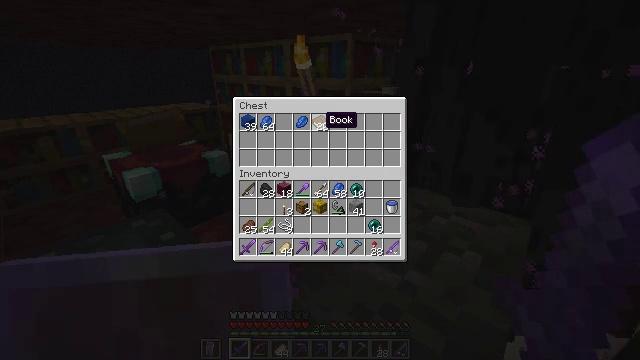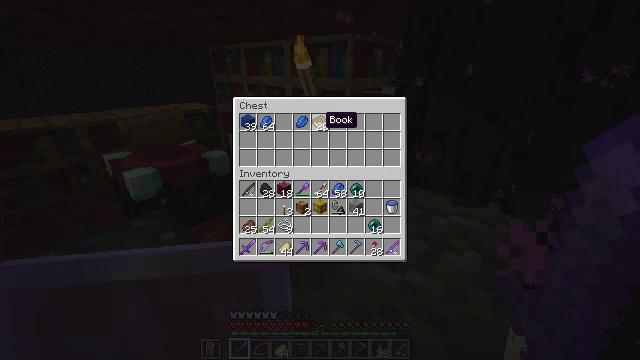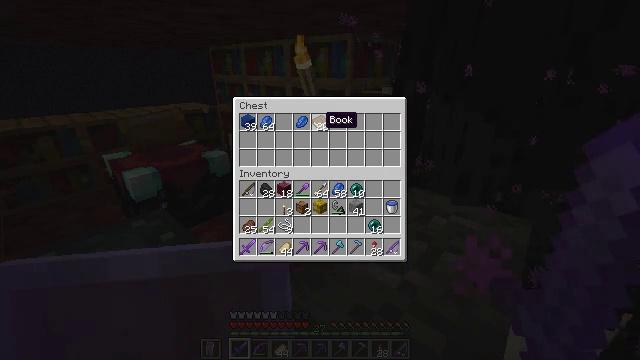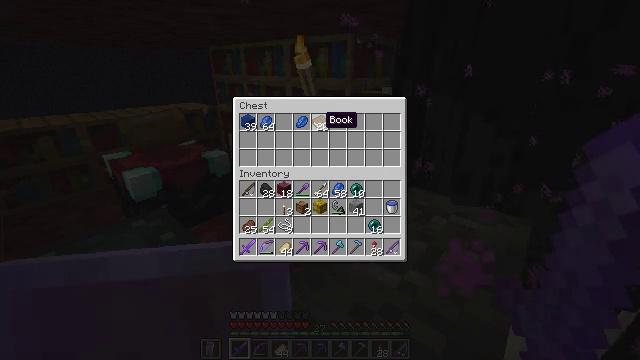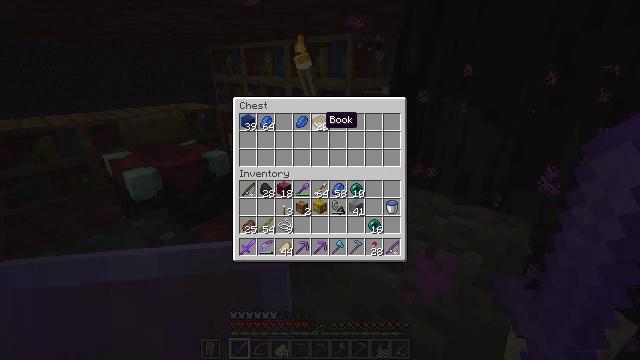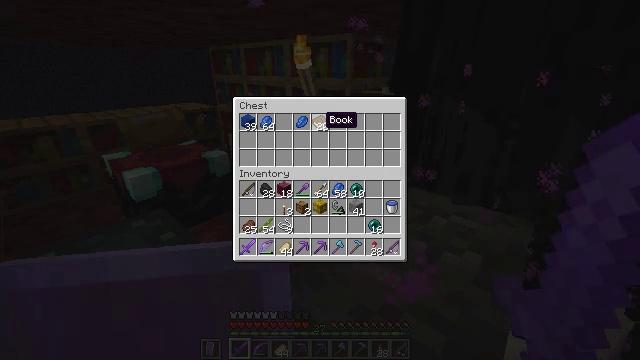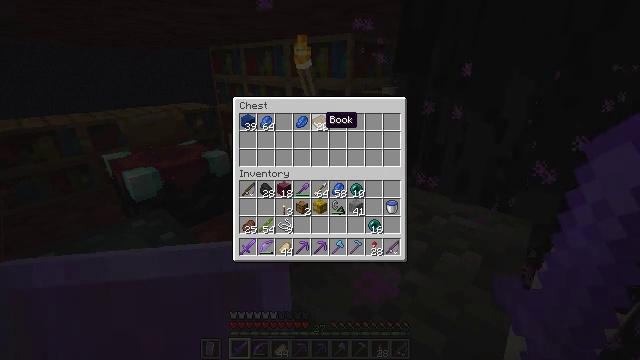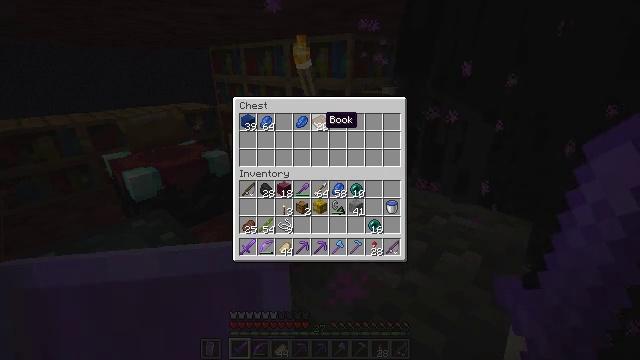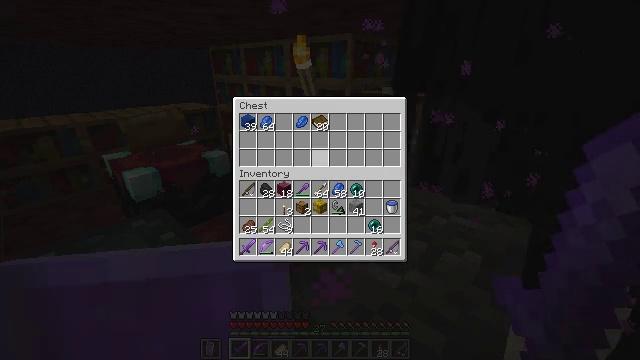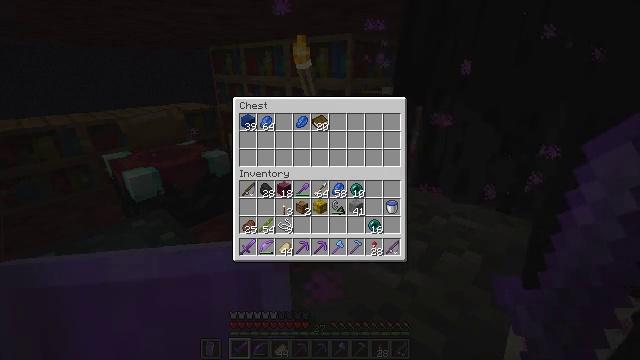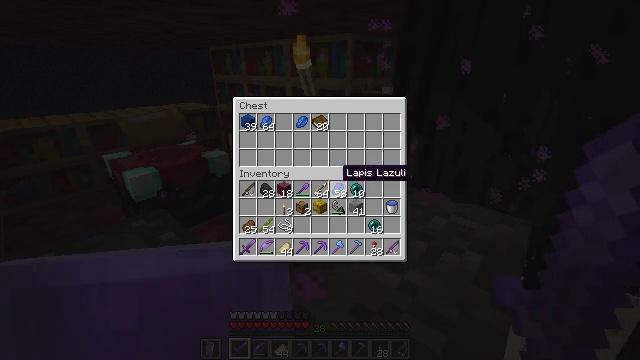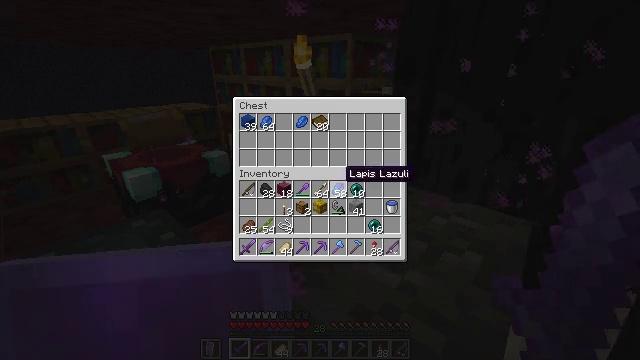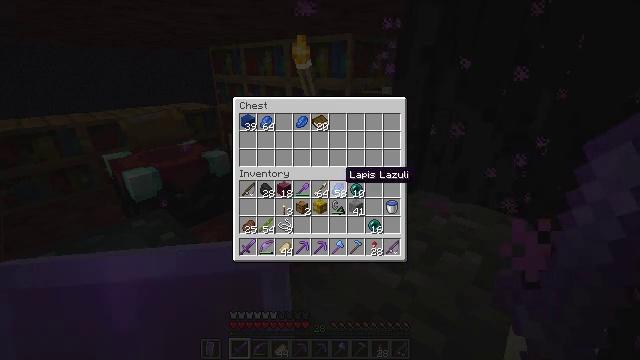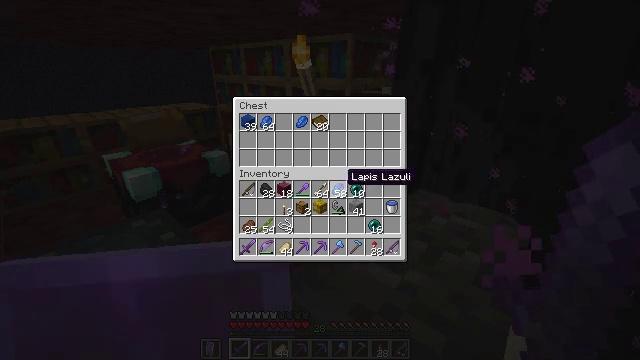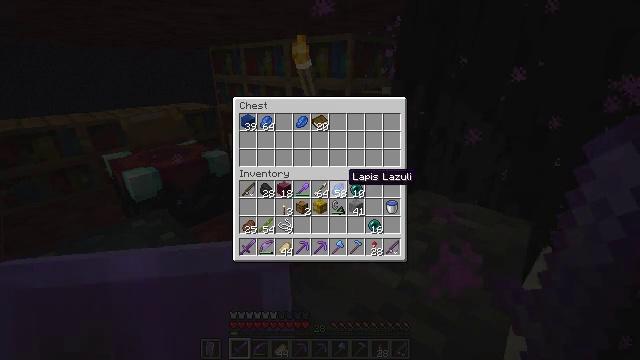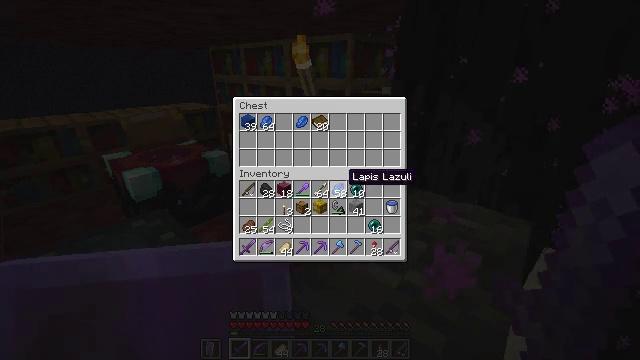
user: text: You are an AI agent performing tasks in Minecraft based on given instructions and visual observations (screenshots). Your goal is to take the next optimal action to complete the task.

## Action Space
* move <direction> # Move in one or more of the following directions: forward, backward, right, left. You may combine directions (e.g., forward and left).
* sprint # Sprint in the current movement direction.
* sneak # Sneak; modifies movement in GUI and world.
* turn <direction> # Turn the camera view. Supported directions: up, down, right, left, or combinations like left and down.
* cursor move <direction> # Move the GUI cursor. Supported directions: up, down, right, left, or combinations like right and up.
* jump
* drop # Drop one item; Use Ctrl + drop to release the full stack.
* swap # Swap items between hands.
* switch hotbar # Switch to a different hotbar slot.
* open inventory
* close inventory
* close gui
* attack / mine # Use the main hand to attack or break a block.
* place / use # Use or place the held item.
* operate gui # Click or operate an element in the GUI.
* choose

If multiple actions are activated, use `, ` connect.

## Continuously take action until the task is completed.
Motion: motion action
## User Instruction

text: Grab the white shulker box for your inventory.
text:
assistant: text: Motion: no_op
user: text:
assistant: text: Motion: no_op
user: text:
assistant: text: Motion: no_op
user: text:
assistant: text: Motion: no_op
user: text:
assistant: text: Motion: no_op
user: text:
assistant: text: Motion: no_op
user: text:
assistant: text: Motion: no_op
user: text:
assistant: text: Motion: turn down
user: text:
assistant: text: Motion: turn right and down
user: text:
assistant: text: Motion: no_op
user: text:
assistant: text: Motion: sneak
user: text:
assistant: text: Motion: sneak
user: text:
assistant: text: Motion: sneak
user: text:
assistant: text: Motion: sneak
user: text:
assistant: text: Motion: sneak
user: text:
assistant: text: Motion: sneak
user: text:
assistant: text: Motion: sneak, attack / mine
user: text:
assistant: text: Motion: sneak, attack / mine
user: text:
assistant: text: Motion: sneak, attack / mine
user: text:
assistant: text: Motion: sneak, attack / mine
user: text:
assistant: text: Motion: sneak
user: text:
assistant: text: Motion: sneak
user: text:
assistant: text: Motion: sneak
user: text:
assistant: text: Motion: sneak
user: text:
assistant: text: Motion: no_op
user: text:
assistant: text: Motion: no_op
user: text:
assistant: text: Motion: no_op
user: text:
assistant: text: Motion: no_op
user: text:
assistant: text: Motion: no_op
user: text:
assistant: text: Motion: no_op